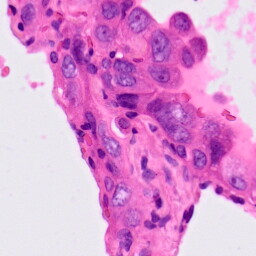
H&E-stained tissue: Lung